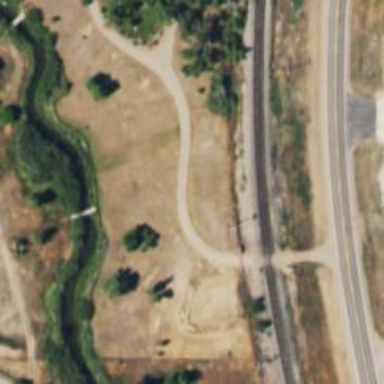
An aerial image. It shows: Disc golf course.